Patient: sex M, age 57
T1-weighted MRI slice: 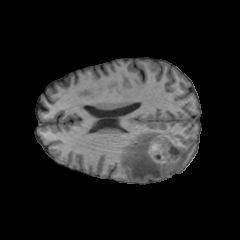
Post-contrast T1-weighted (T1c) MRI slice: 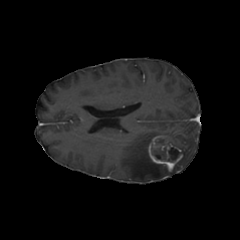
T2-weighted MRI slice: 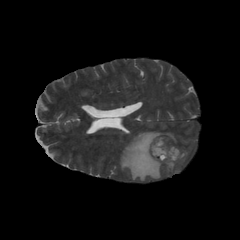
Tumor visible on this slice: yes
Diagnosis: Glioblastoma, IDH-wildtype
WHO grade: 4